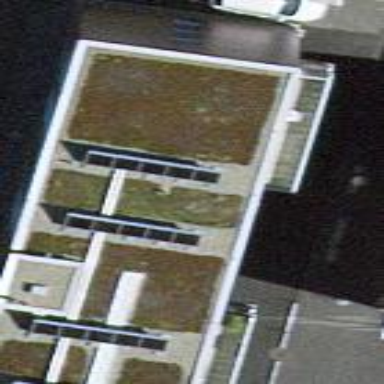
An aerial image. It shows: Building.